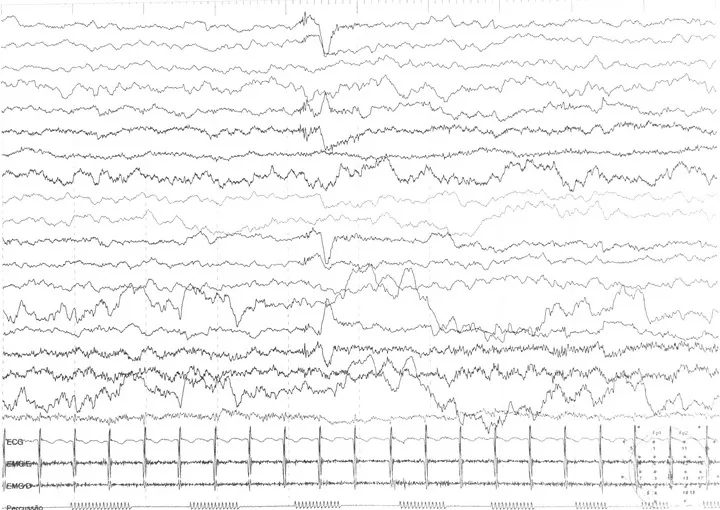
EEG showing non specific slow background activity, as well as no epileptiform discharges.
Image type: electrography (eeg)